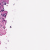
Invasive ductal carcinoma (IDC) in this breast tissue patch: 0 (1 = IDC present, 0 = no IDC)